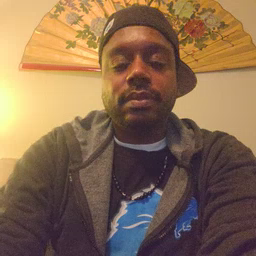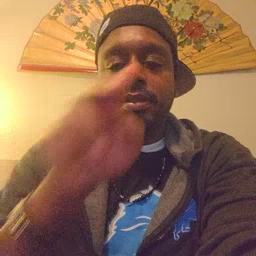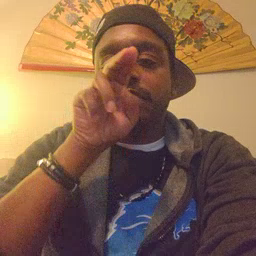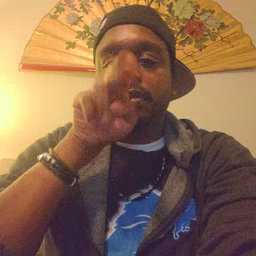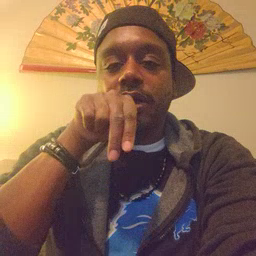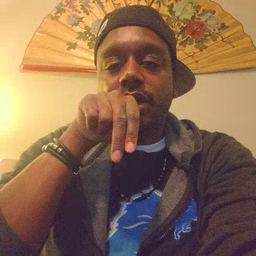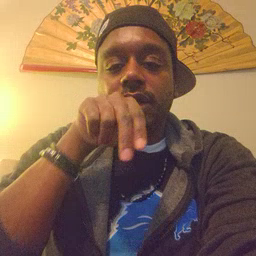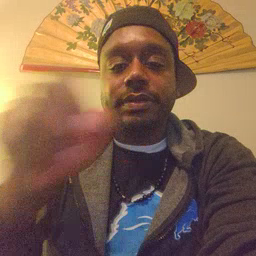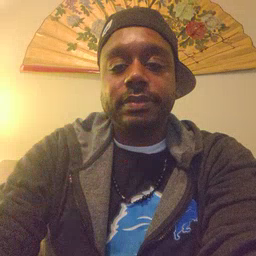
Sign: tongue